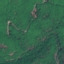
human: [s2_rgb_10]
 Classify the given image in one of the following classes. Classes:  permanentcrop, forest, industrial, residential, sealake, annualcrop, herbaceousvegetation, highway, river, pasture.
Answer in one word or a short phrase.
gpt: Forest